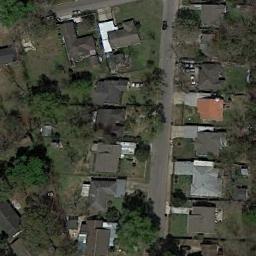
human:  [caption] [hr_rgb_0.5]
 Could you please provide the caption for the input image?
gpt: The dense medium residential area has some houses arranged in lines and a road goes through the medium residential area .

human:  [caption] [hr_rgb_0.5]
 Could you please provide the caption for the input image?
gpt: The medium residential is on the grass next to some trees and road .

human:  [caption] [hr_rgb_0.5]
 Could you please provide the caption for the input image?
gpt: Many buildings of different shapes are in medium residential area .

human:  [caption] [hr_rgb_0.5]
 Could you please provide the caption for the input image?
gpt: There is a green space in a medium-sized residential area .

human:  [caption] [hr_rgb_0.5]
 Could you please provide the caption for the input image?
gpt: There are many buildings and some trees on the medium residential area .